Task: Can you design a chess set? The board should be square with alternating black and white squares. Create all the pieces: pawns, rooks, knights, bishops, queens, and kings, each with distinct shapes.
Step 5071:
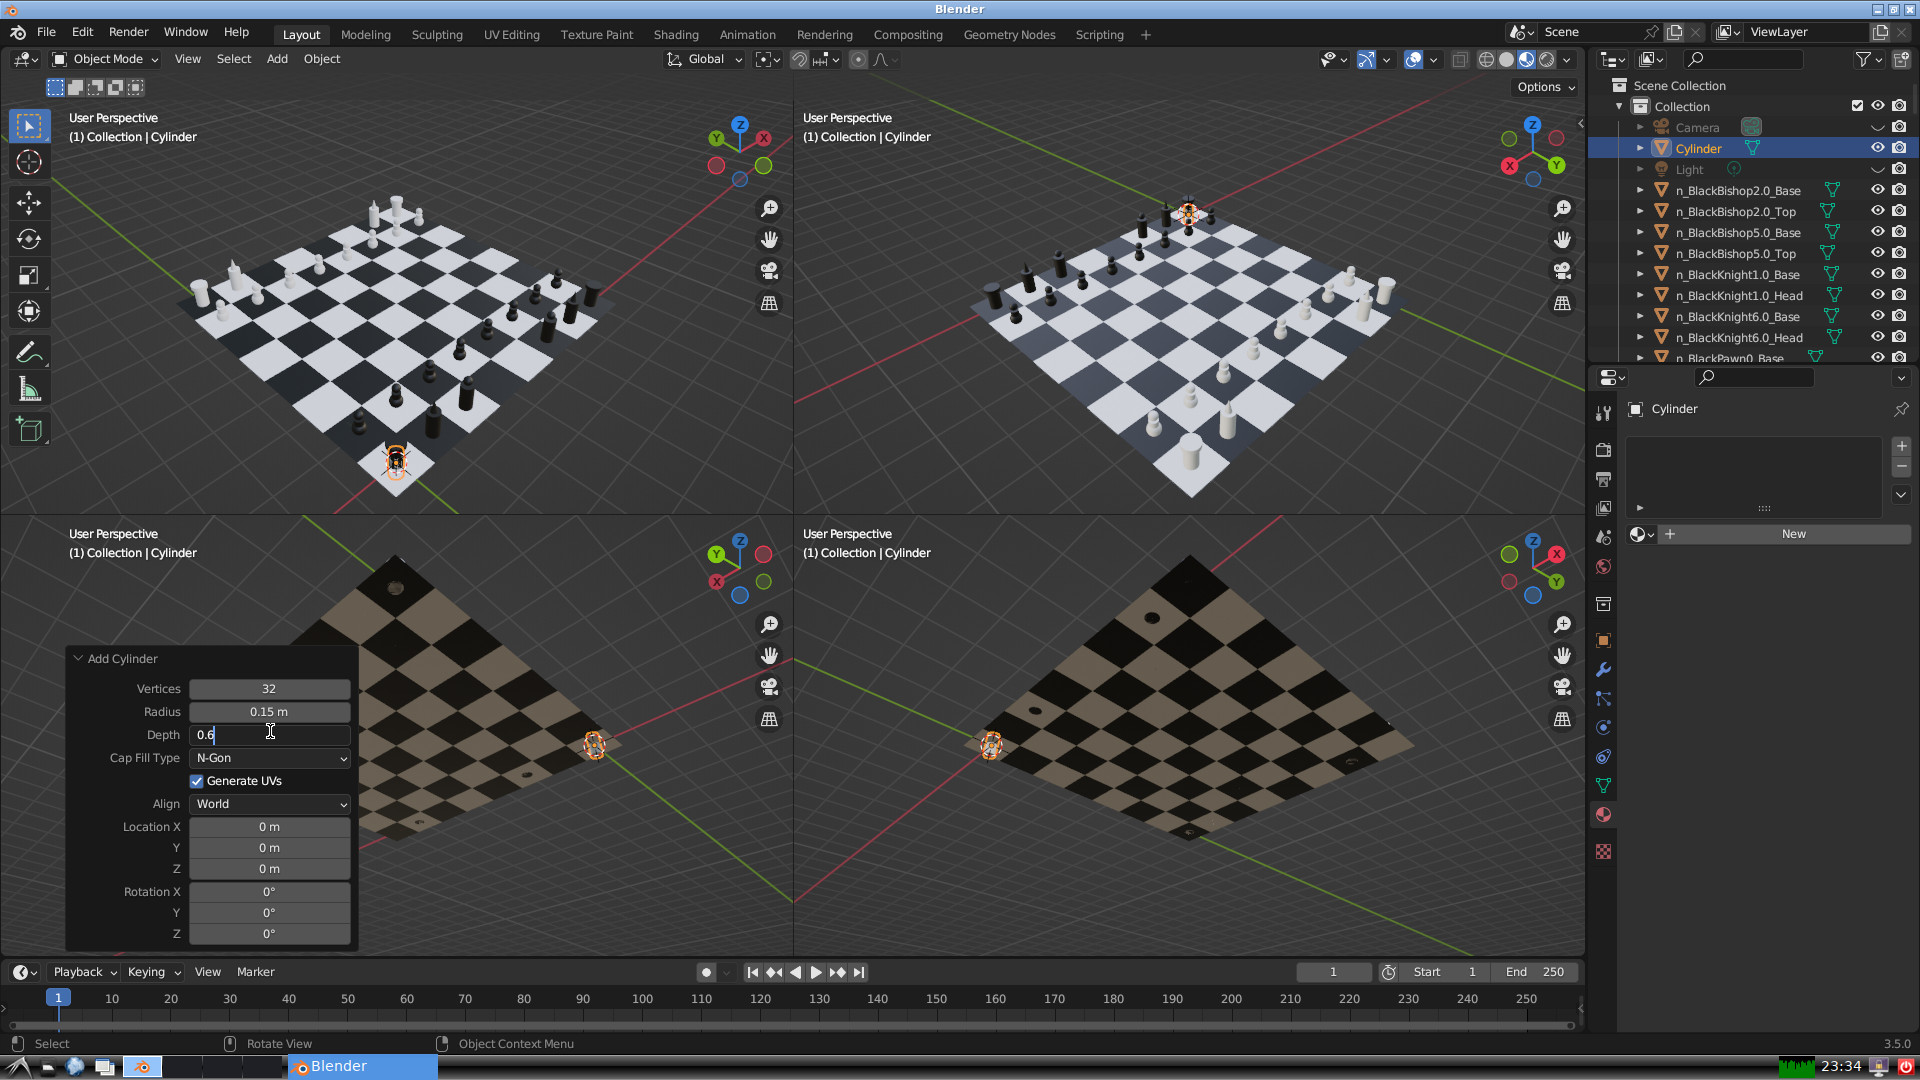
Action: {"key_press": ['Return']}